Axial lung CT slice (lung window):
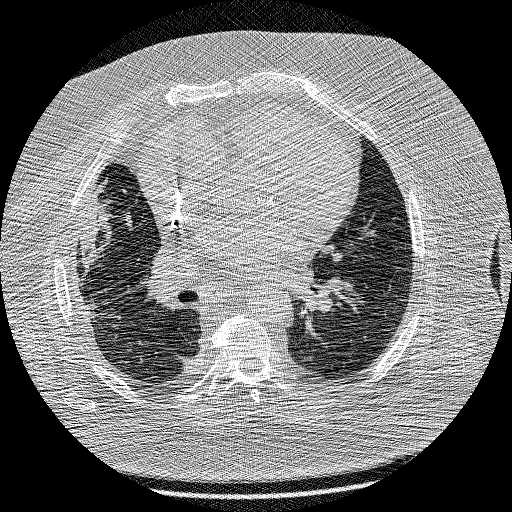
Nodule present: no